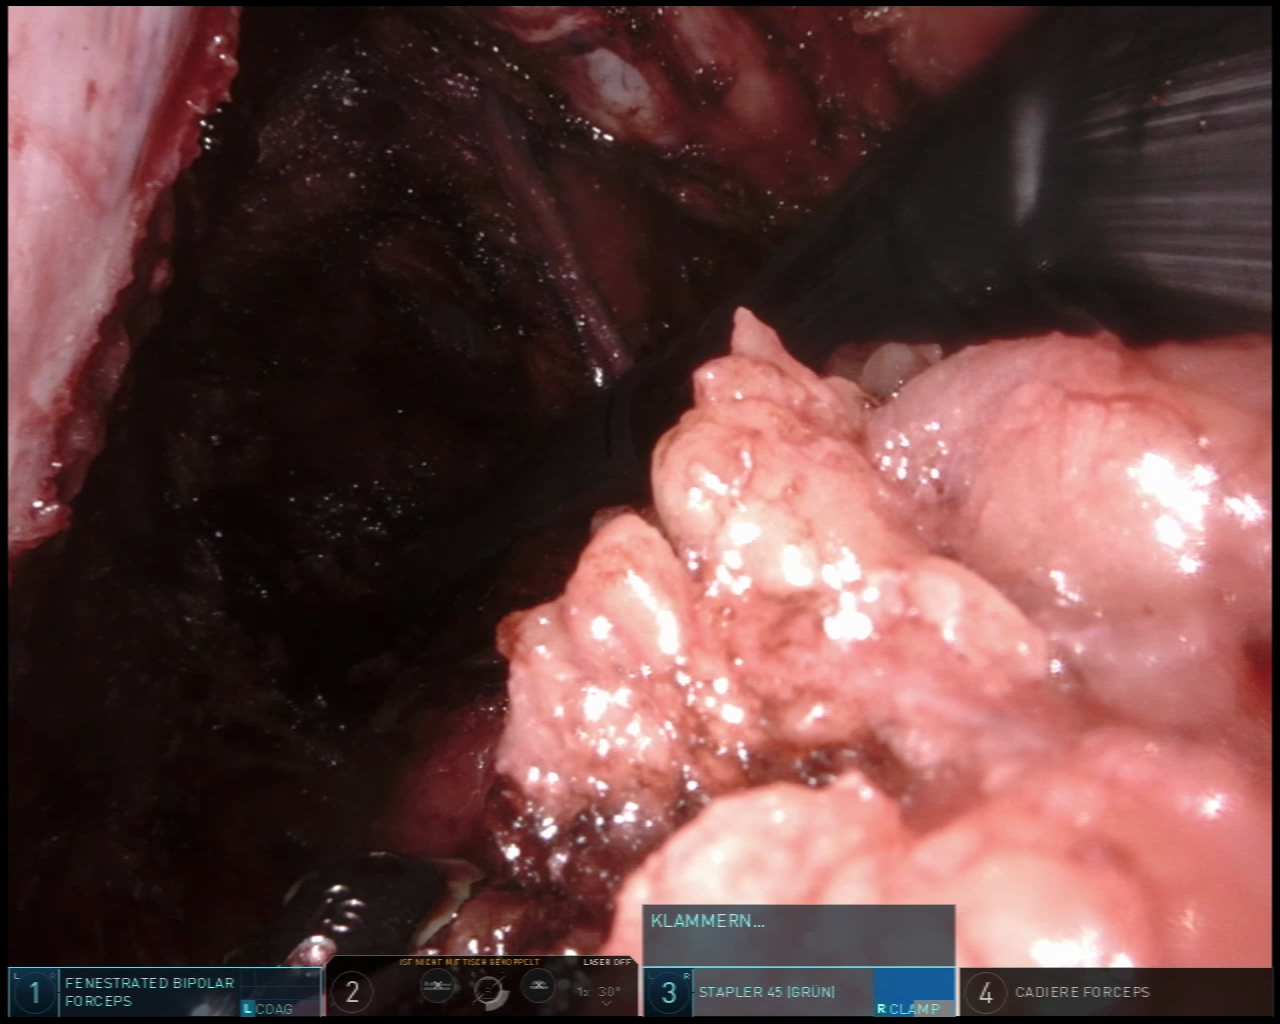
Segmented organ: vesicular_glands
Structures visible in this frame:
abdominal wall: no
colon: no
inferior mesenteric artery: no
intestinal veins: no
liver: no
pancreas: no
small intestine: no
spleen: no
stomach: no
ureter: no
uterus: no
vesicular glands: yes